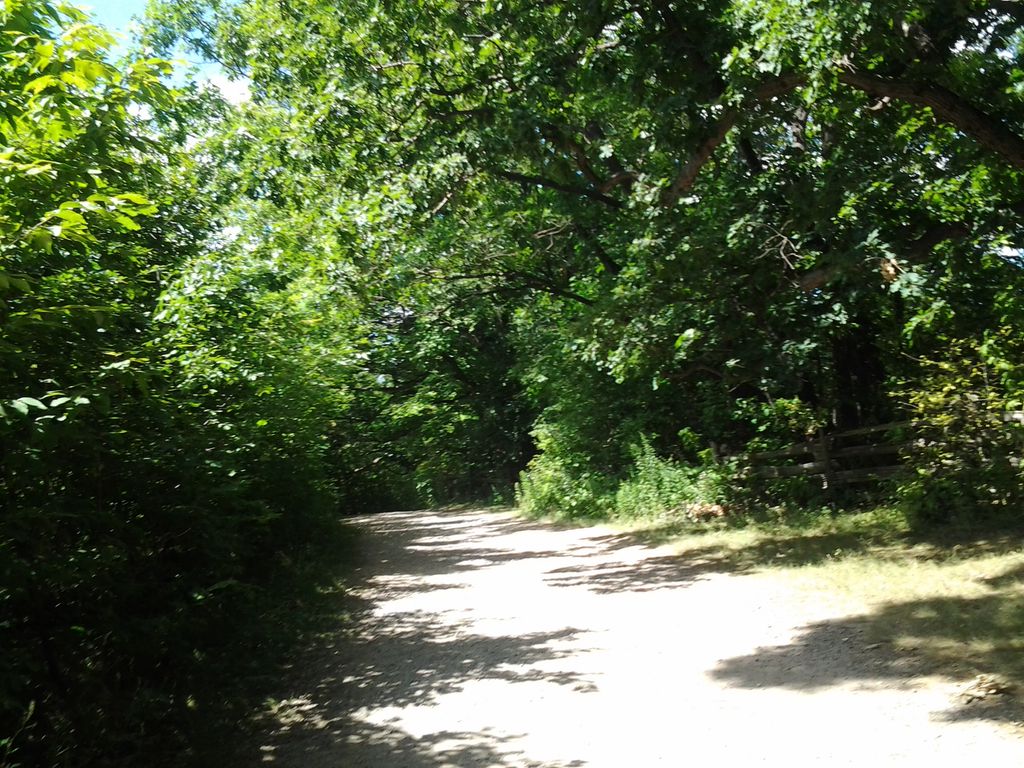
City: hamilton